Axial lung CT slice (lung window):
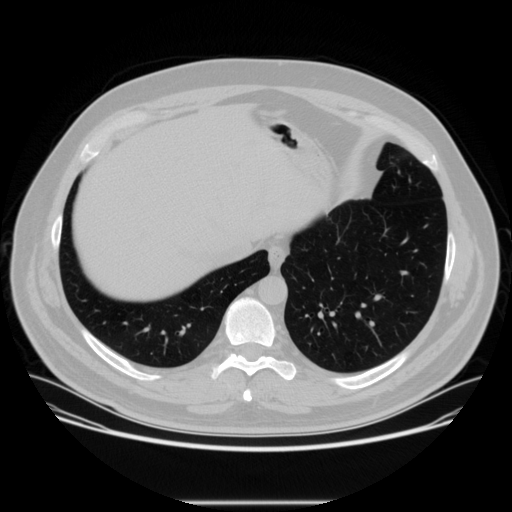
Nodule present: no